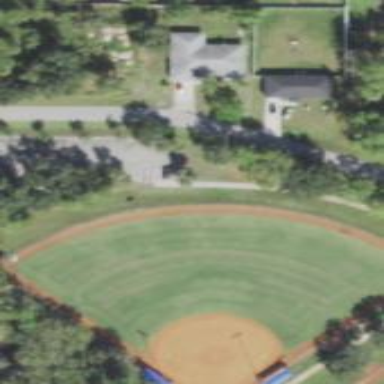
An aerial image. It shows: Fenced pitch used for softball baseball.